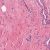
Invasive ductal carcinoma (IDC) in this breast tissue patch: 1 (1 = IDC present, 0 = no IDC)